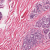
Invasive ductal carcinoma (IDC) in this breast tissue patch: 0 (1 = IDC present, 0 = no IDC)